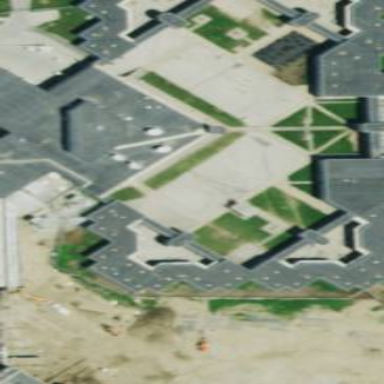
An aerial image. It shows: Prison building.